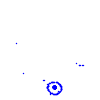
Particle: electron